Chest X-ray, PA view. Patient: 71 years old, sex F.
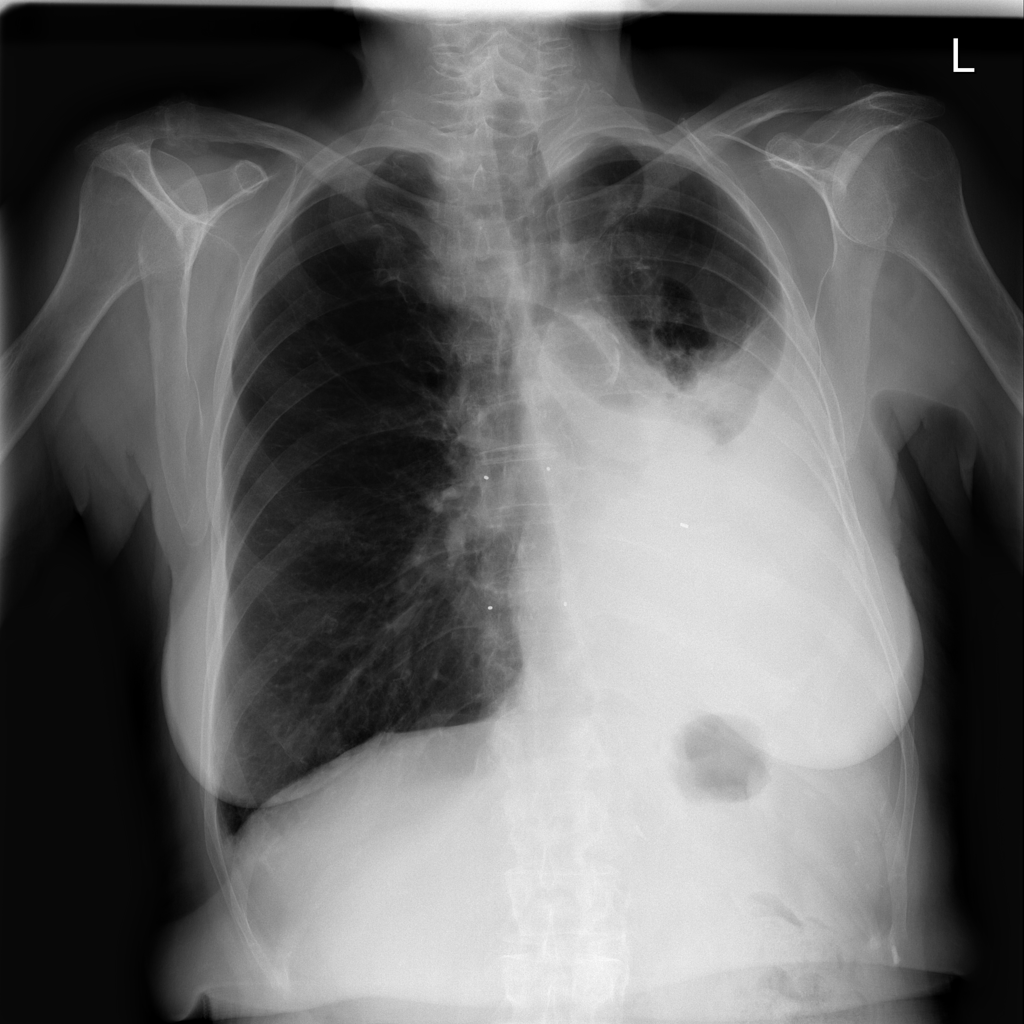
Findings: No Finding